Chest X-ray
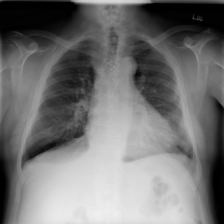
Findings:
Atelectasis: negative
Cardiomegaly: positive
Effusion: positive
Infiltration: negative
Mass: negative
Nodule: negative
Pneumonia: negative
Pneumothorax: negative
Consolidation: negative
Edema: negative
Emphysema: negative
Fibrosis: negative
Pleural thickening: negative
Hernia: negative